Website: bh-photo
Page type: address-validator
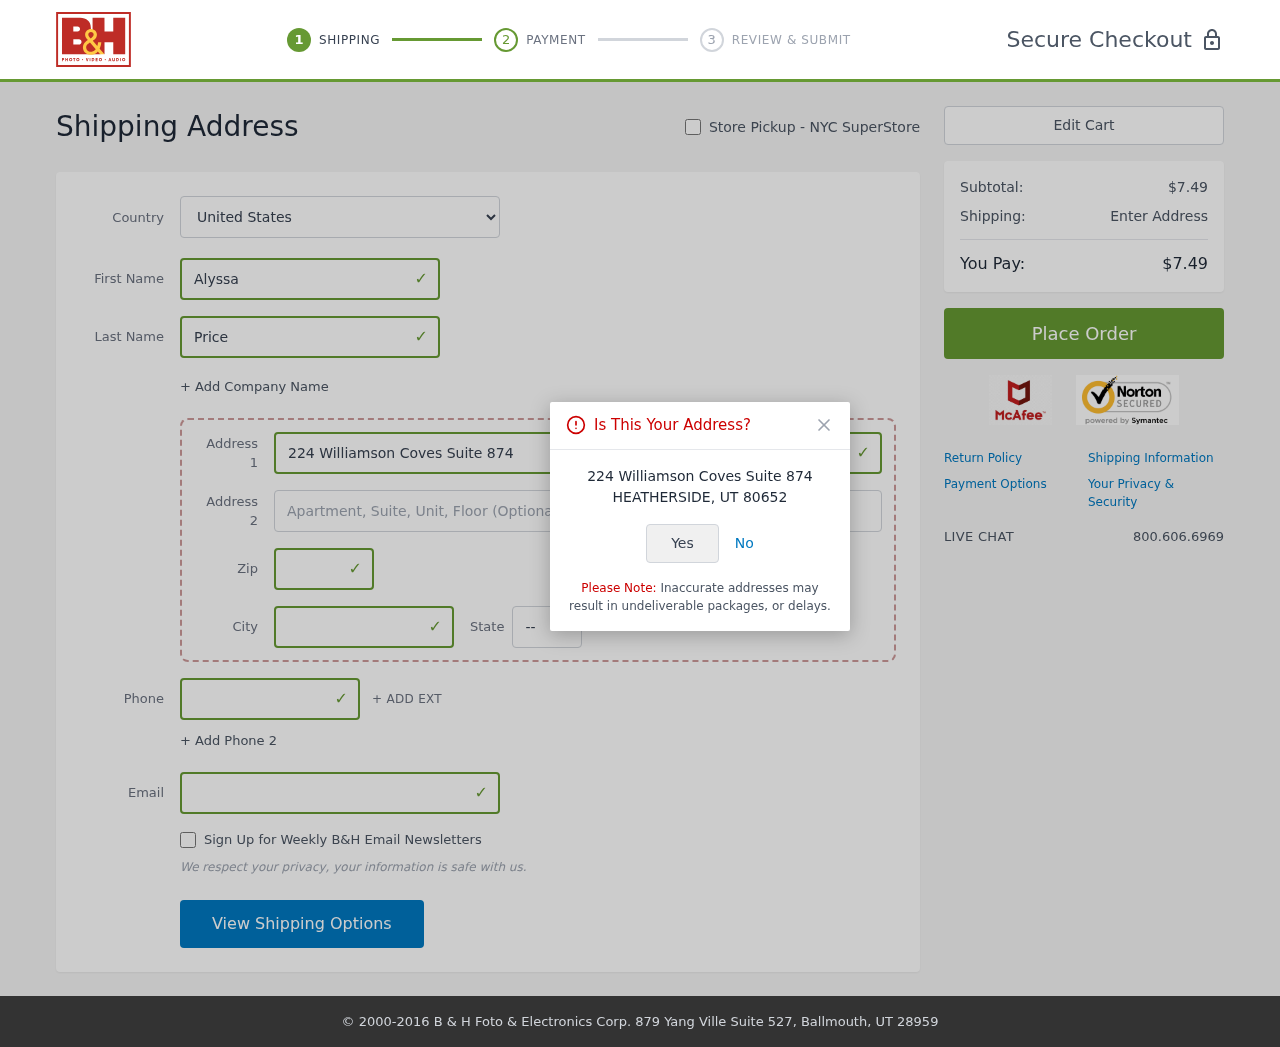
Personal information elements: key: PII_CITY
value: Heatherside
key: PII_COUNTRY
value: United States
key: PII_EMAIL
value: alyssaprice@yahoo.com
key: PII_FIRSTNAME
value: Alyssa
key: PII_LASTNAME
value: Price
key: PII_PHONE
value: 6996388851
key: PII_POSTCODE
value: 80652
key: PII_STATE_ABBR
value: UT
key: PII_STREET
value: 224 Williamson Coves Suite 874
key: PII_CITY_CONFIRM
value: HEATHERSIDE
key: PII_POSTCODE_FULL
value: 80652
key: PII_POSTCODE_NUMERIC
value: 80652
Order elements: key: ORDER_SUBTOTAL
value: $7.49
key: ORDER_TOTAL
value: $7.49